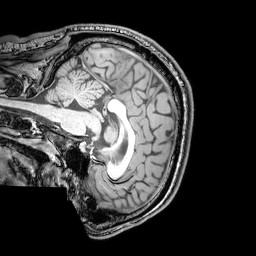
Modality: T1w
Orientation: sagittal
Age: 24
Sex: male
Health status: healthy
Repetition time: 0.081 s
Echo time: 0.037 s